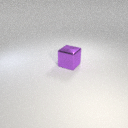
large purple metal cube